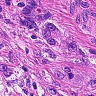
Metastatic tissue present: yes